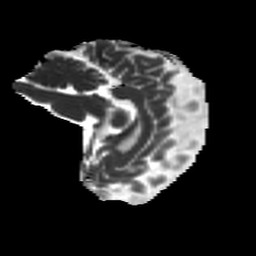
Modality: MD
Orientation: sagittal
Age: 33
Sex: female
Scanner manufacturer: ge
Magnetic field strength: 3 T
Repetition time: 7.8 s
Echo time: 0.0606 s